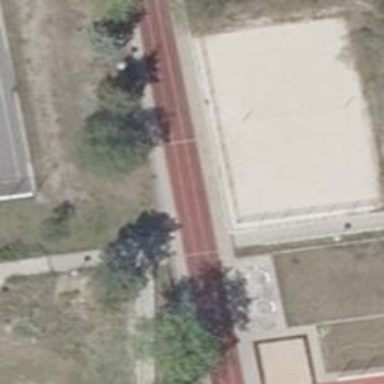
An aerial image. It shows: Track in leisure land.